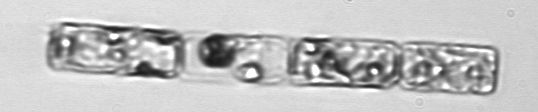
Label: Guinardia_delicatula_TAG_internal_parasite